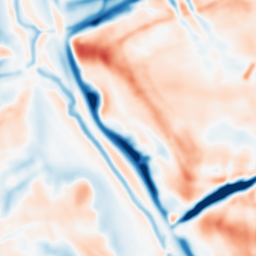
Category: multiscale
Decomposition family: dog_multiscale
Decomposition parameters: sigma_ratio: 1.4
n_scales: 5
base_sigma: 2
Upsampling method: quadratic
Upsampling parameters: scale: 8
Upsampling scale: 8